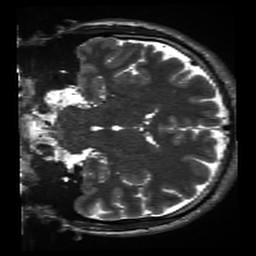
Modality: inplaneT2
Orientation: coronal
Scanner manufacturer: siemens
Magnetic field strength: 3 T
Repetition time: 11 s
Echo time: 0.059 s